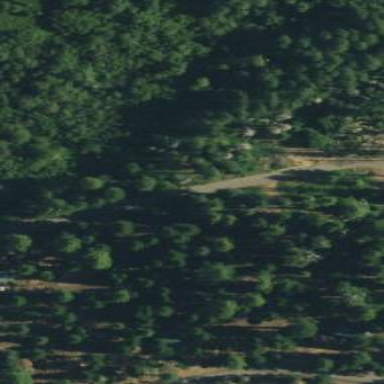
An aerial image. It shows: Forest with mixed leaf types and cycles.